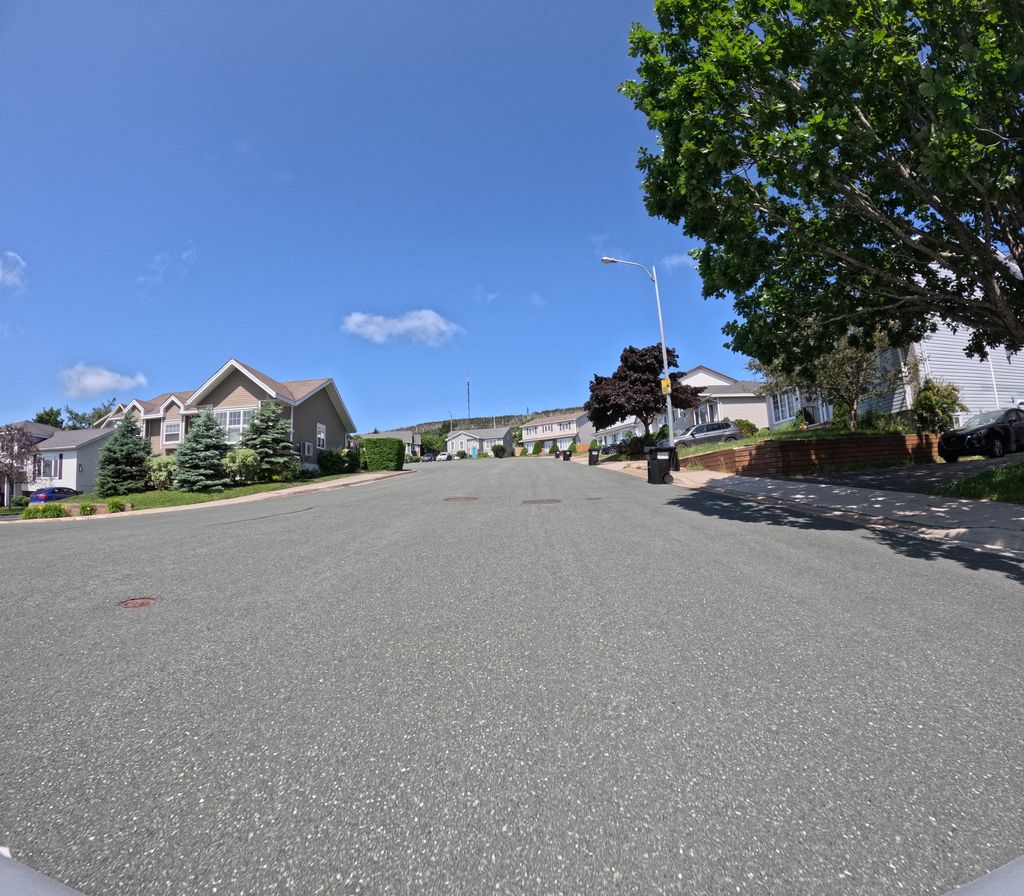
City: st_johns